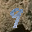
Label: 9